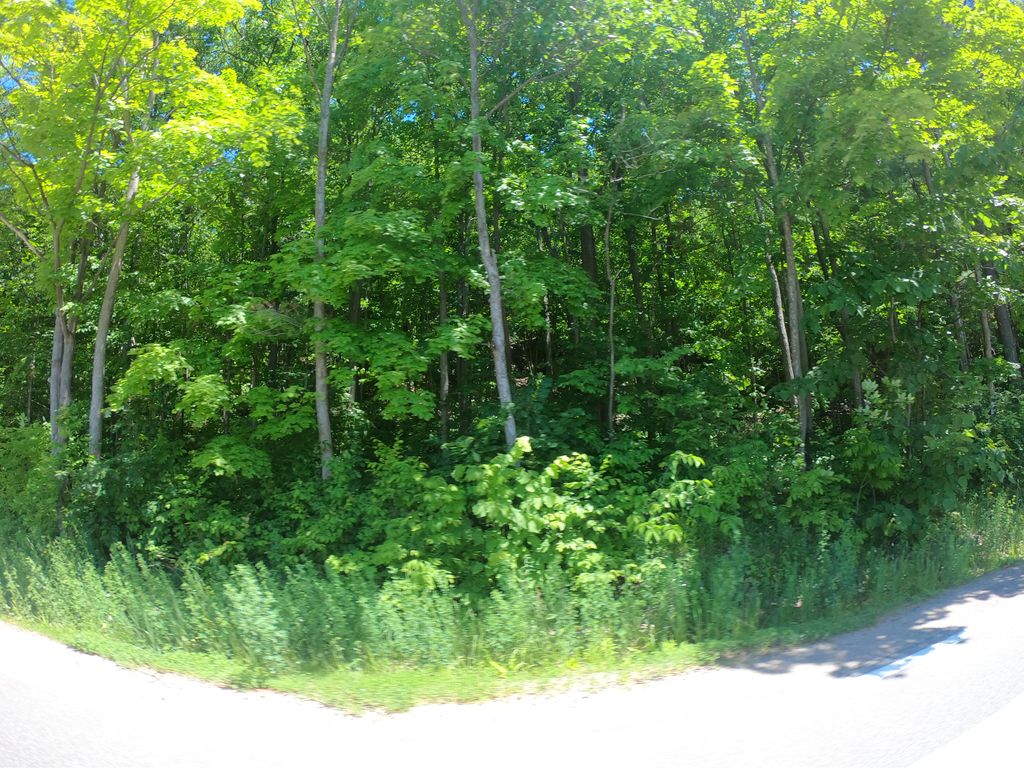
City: ottawa-gatineau